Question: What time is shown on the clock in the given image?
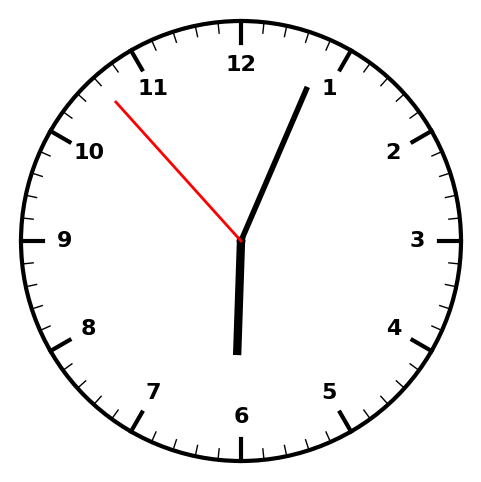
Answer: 06:03:53